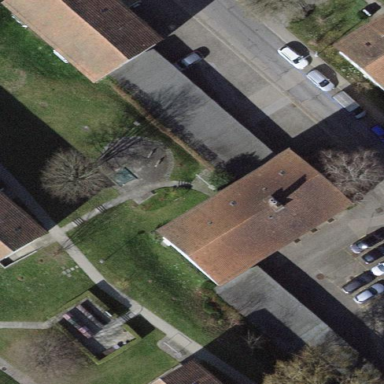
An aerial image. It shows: Group of garages.